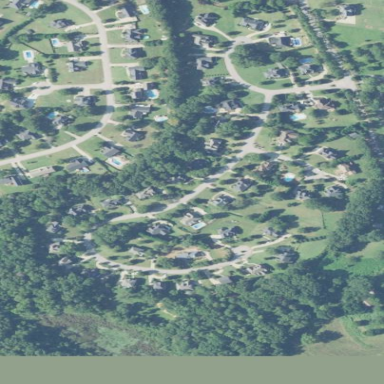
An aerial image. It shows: Residential area within neighborhood.